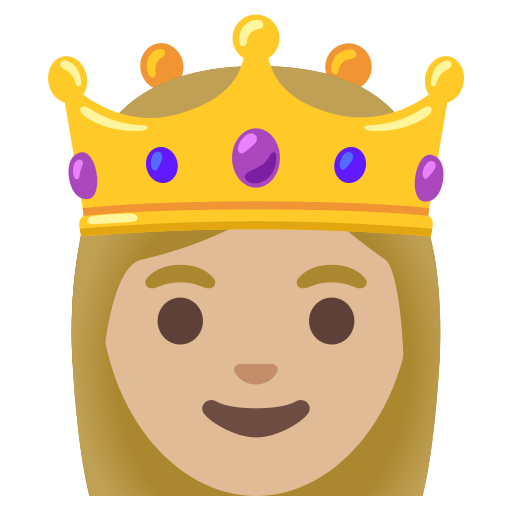
Emoji: 👸🏼